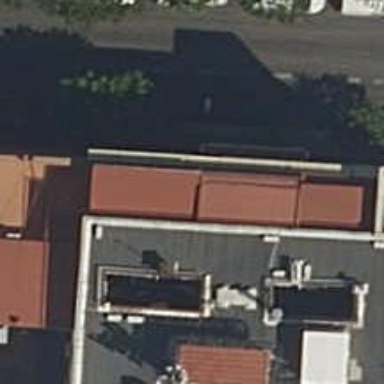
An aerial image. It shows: Restaurant.